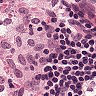
Metastatic tissue present: no